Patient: sex F, age 49
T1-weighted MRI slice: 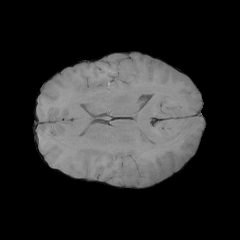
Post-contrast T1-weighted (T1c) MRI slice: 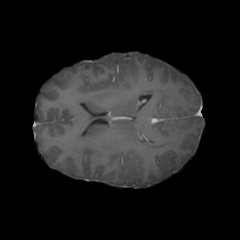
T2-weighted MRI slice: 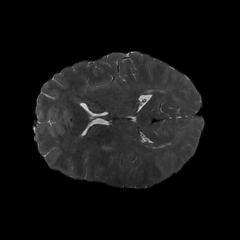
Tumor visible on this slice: yes
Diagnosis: Glioblastoma, IDH-wildtype
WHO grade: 4